Question: I have the following UI:

There are 3 labels, an image view and their parent view (represented with grey color). If I would change the height of the parent view (represented with the red line), I want the labels and the image view height change as well, but keeping the same ratio between the heights. It can be done programmatically, but is it possible using purely the interface builder, and if it is, how?
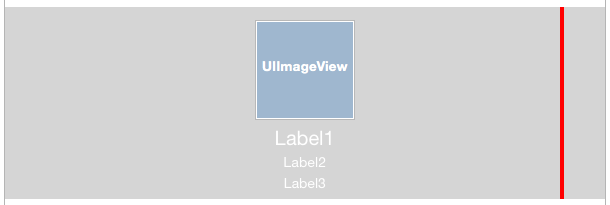
Answer: You need to add the constraint as "equal height" then you can edit the constraint to set the multiplier property. By default it is '1'.
You may use a factor as in '1.2' or a ratio as in '1:2' or even like '123:320'.
To create the proportional distance from the 2 elements I found no nice way so what I do is add hidden separators with proportional dimensions to the super view and then set the distance between elements and separators to zero.
I would be happy to hear about a better solution for this though.